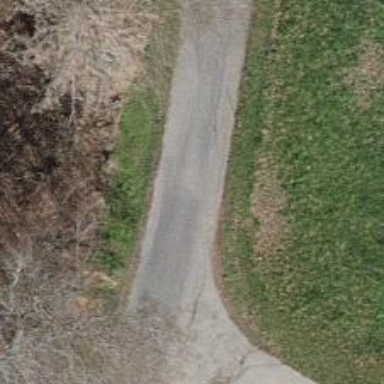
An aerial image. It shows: Unclassified road.